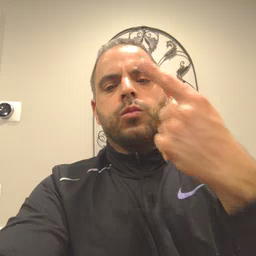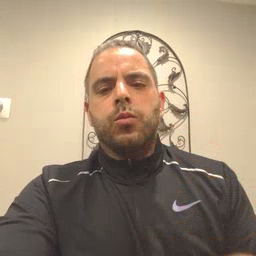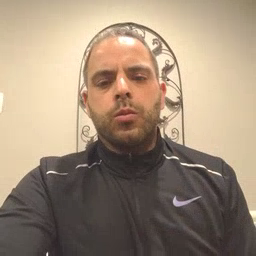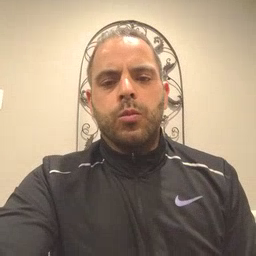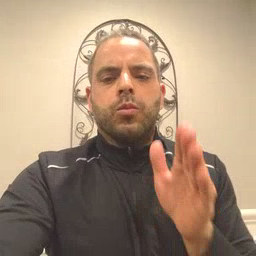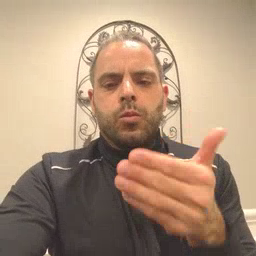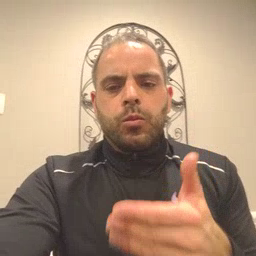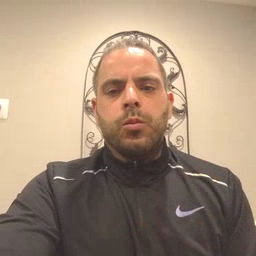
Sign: room